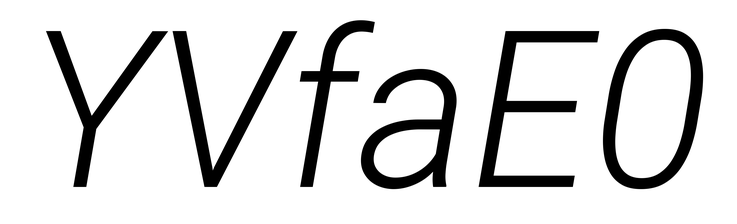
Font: Roboto-Italic_Light_Italic